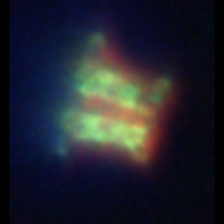
Taxon: Eucampia
Group: Diatoms